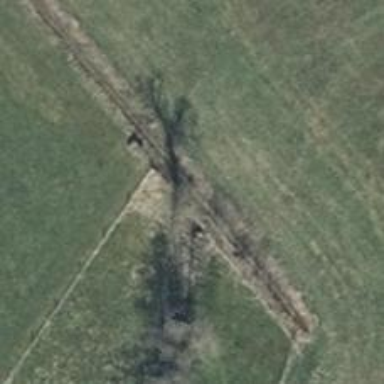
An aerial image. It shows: Landmark tree with broadleaved deciduous leaves.